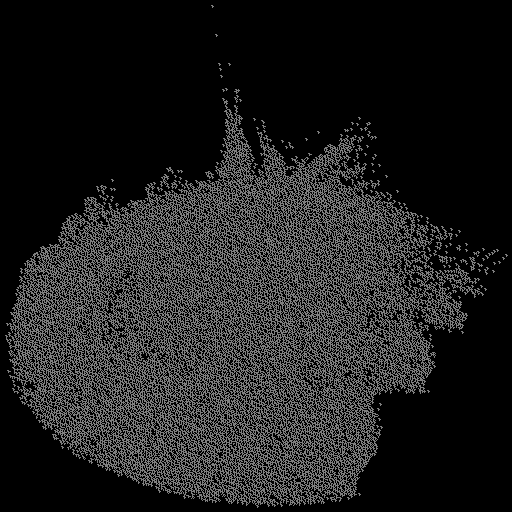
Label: broccoli